Question: I'm using <URL> to merge a template and separate content and output them together as a page.
The problem I'm having is that if either of these files have a PHP statement,
'''
<?php
echo "example";
?>
'''
The PHP isn't actually run, and the statement just seems to be part of the markup:

I thought at first that the PHP at the file I'm loading wouldn't be run first, but then I made a test page with the following:
'''
<?php
echo file_get_contents("http://stackoverflow.com");
?>
'''
And <URL>.
Should I be using a different function maybe?
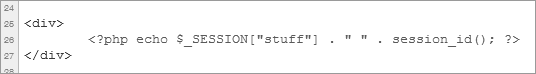
Answer: You just need to <URL> the PHP file.
Be wary of the security concerns.
If you want to capture the file's output, use <URL>.